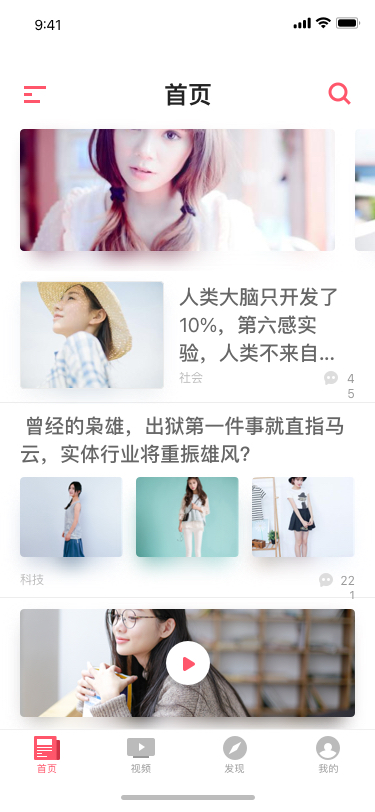
Text in this UI design:
首页
人类大脑只开发了10%，第六感实验，人类不来自...
社会
45
 曾经的枭雄，出狱第一件事就直指马云，实体行业将重振雄风？
221
科技
观察：既共享经济之后，互联网现“对赌经济“新玩法